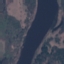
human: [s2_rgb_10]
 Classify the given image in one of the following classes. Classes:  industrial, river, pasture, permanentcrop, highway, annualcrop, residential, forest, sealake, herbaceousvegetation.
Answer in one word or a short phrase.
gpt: River